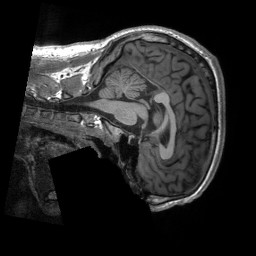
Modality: T1w
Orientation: sagittal
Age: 21
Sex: male
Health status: healthy
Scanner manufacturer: siemens
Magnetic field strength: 3 T
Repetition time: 2.3 s
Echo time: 0.00229 s